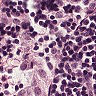
Metastatic tissue present: no